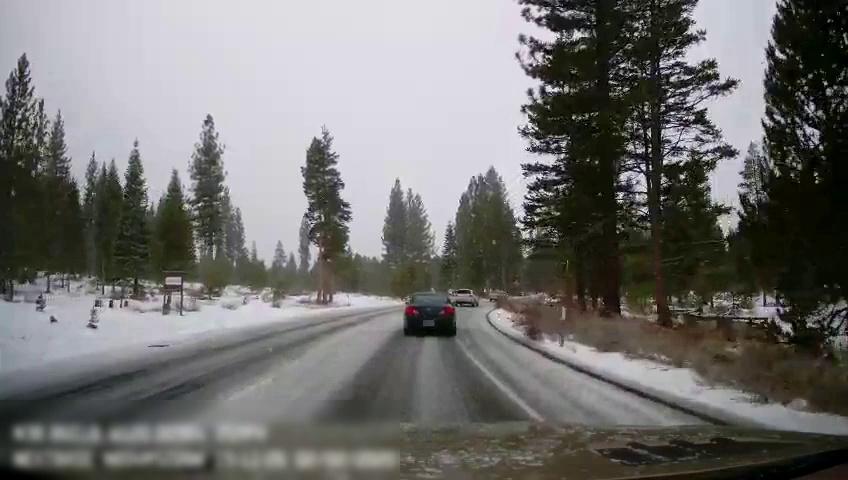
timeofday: Day
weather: Snowy
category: Drivable Space
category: Vehicles | Car
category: Vehicles | SUV
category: Vehicles | Car